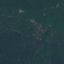
Land use / land cover: Forest